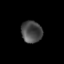
Tissue: lung
Cell type: Others
Senescence score: 0.1565
Nuclear area (px): 446
Mean DAPI intensity: 71.926